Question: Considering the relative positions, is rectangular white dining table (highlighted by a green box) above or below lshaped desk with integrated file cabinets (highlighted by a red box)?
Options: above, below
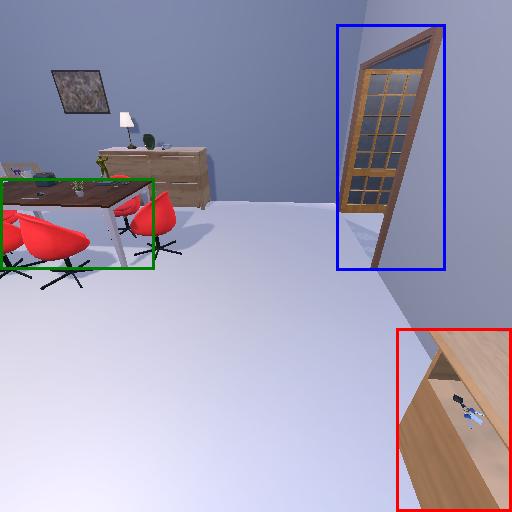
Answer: above